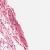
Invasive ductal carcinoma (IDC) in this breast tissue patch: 0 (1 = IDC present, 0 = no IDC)